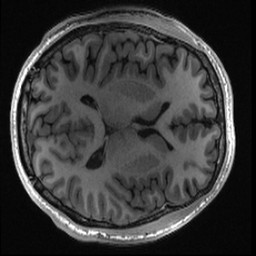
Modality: T1w
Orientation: axial